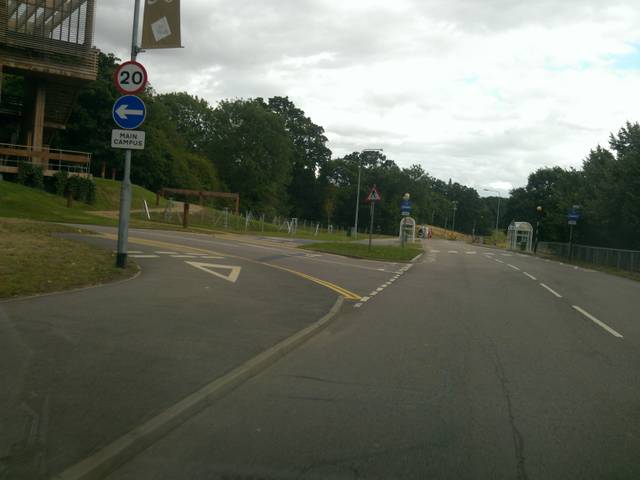
Region: United Kingdom
Coordinates: 51.878, 0.9412